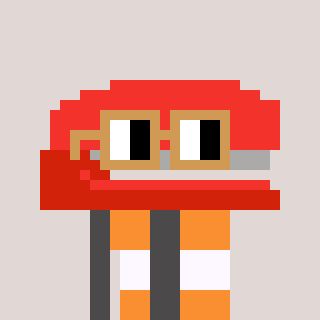
a pixel art character with square brown glasses, a stapler-shaped head and a grayscale-colored body on a warm background